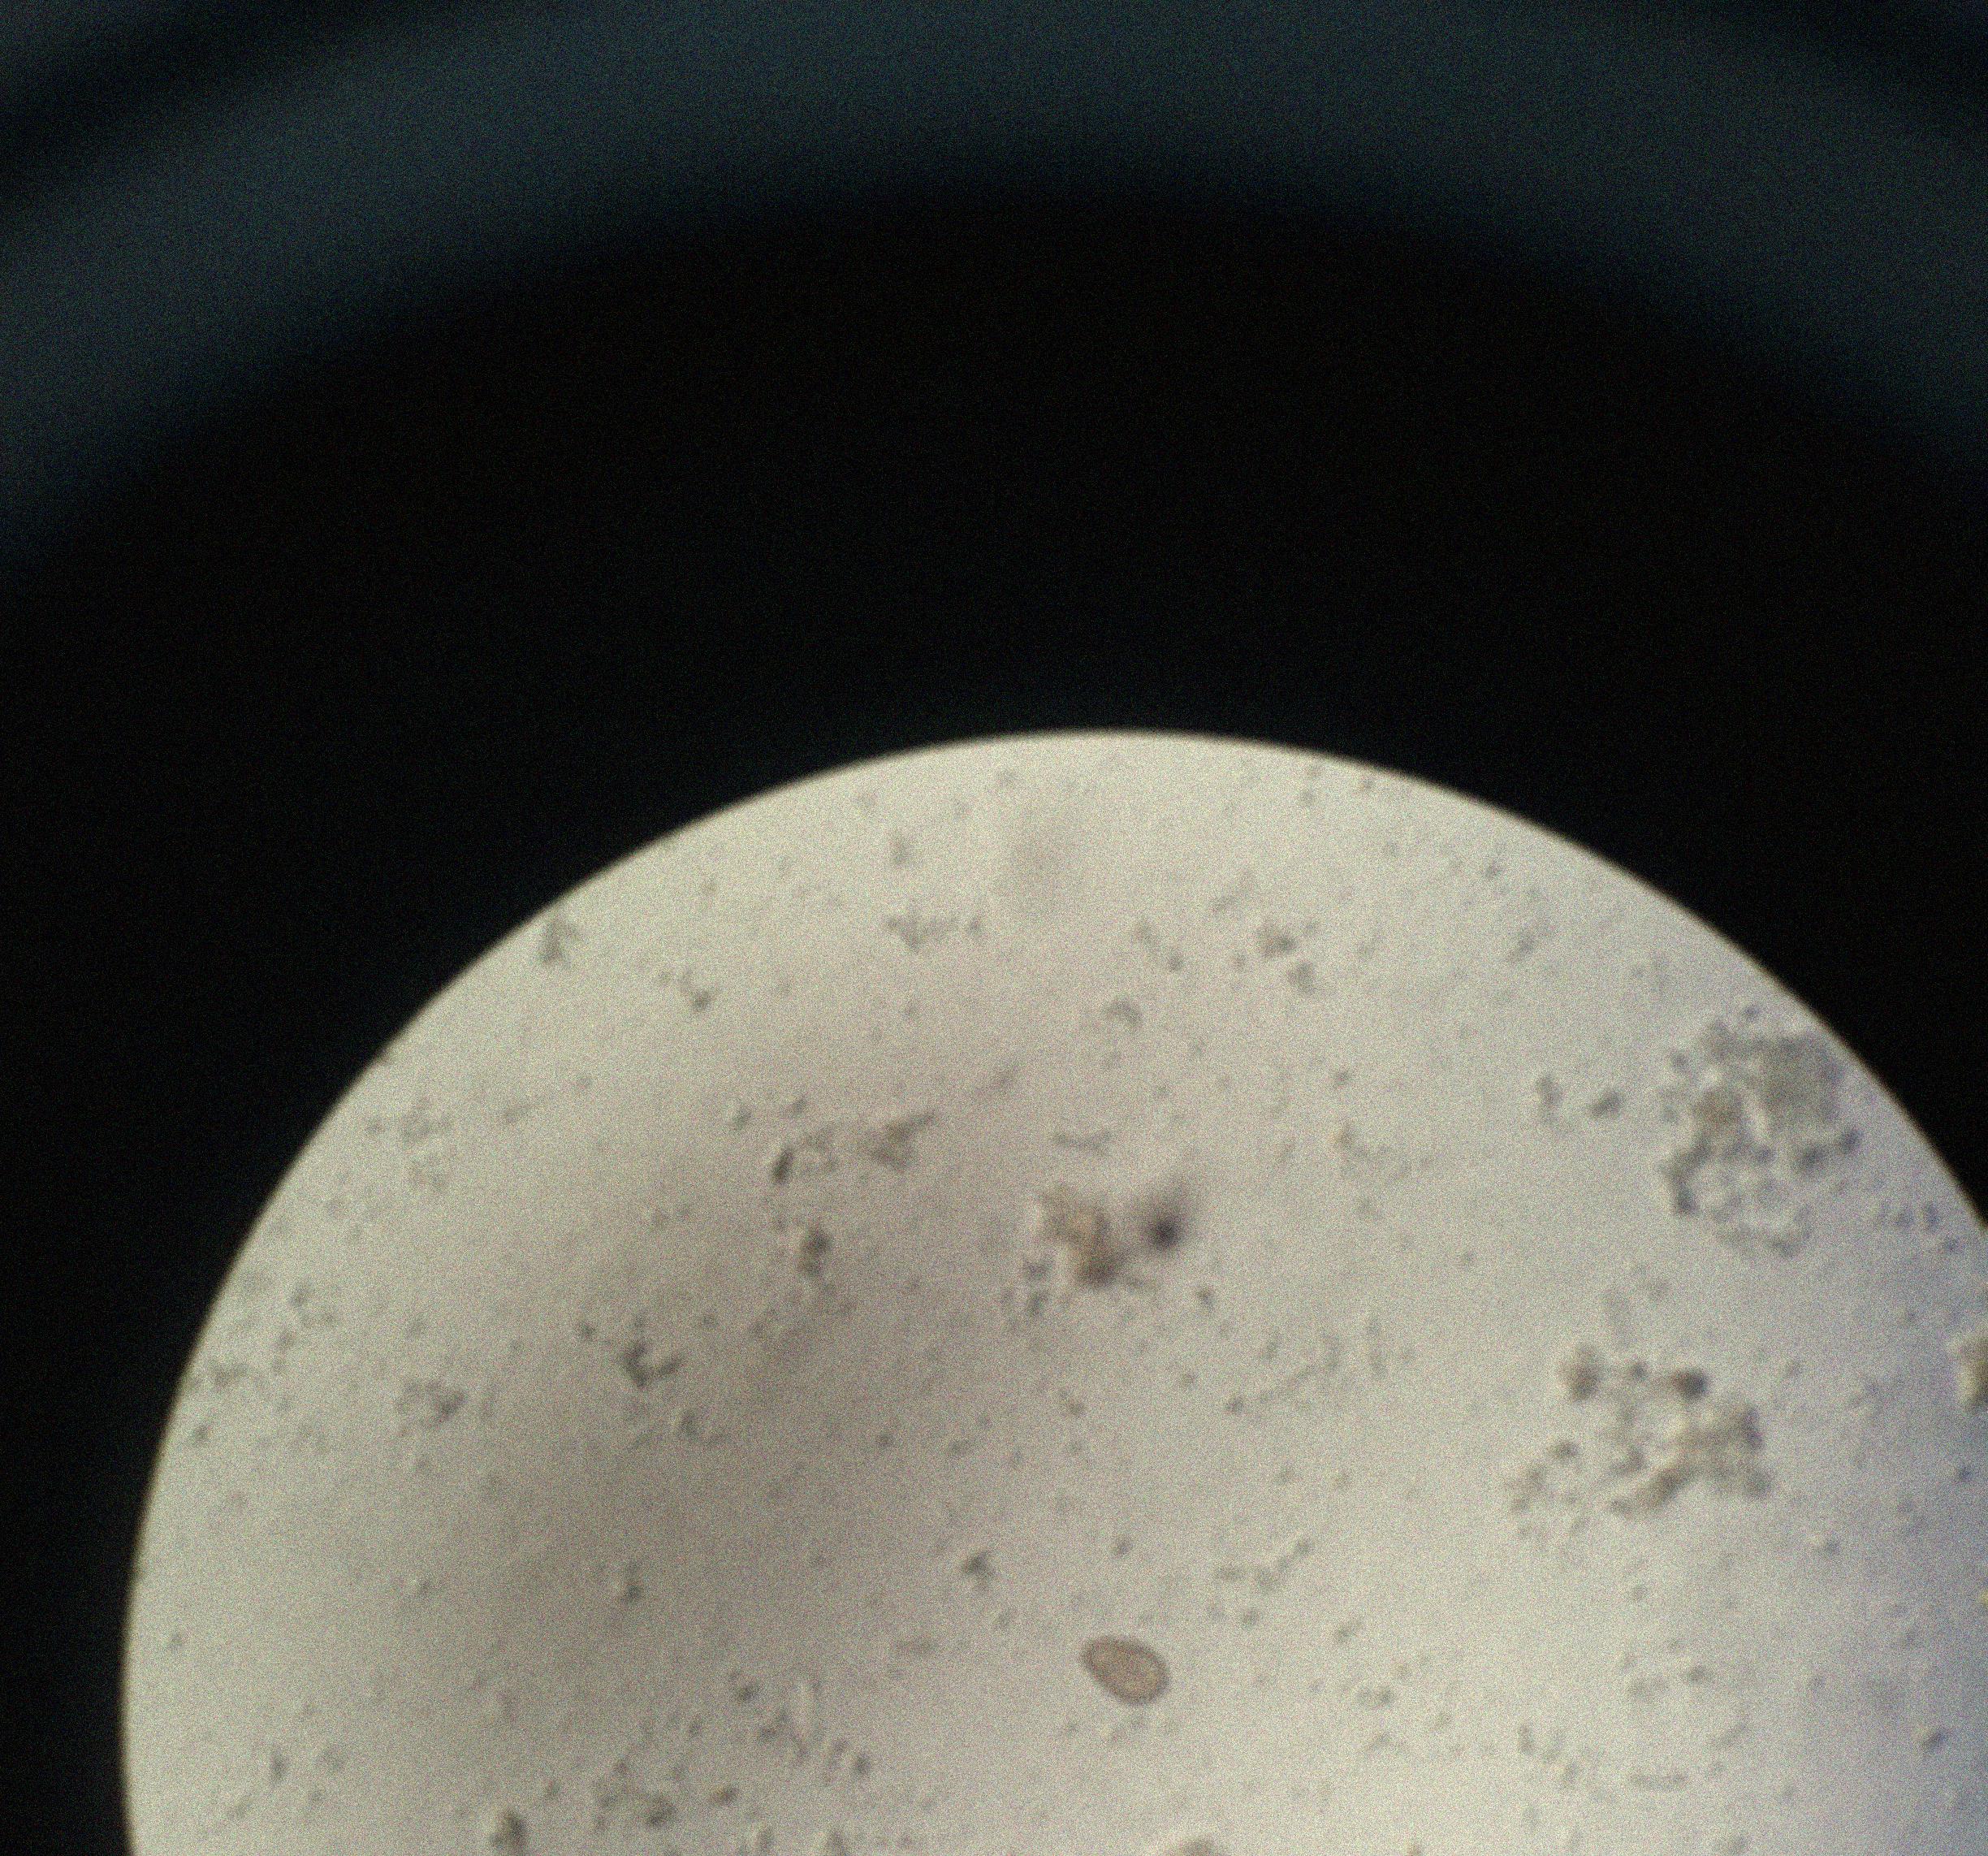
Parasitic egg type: Opisthorchis viverrine